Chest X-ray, AP view. Patient: 35 years old, sex M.
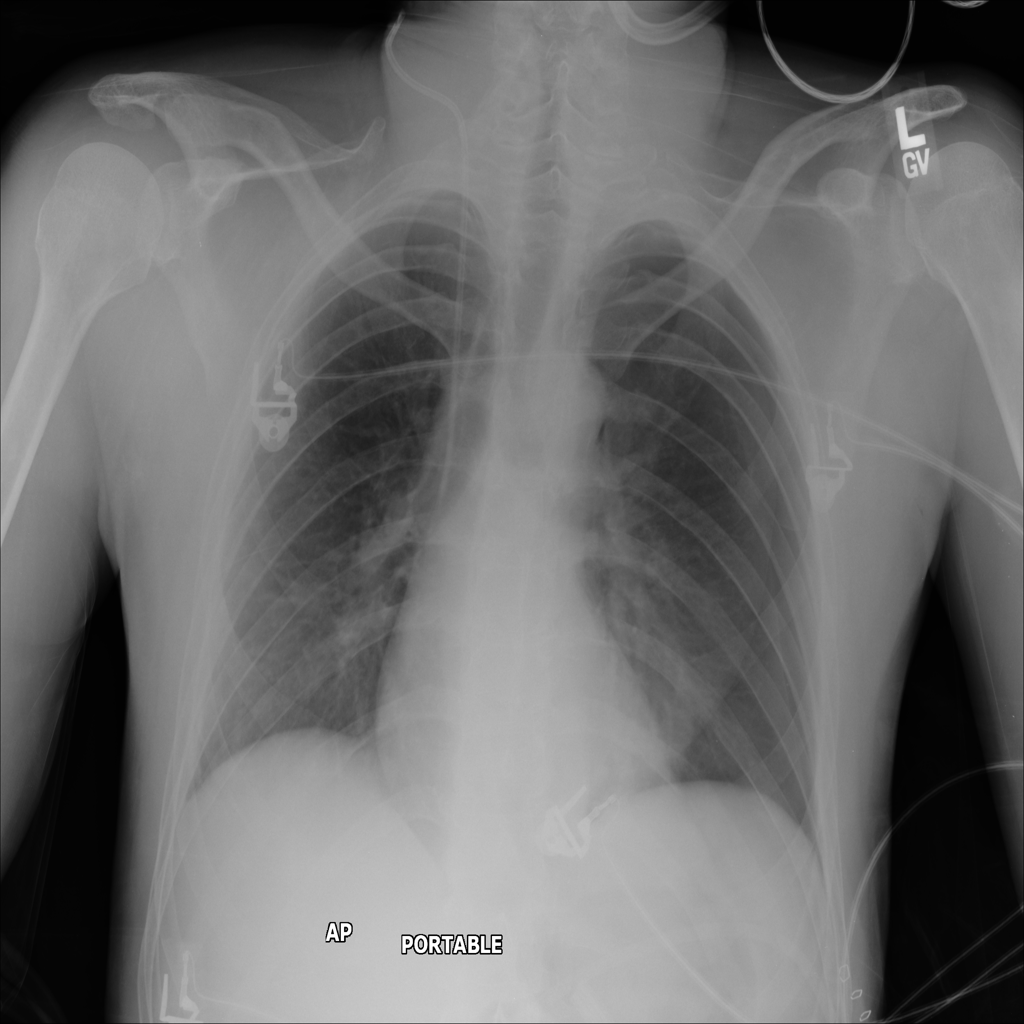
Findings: No Finding